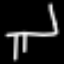
Label: chair